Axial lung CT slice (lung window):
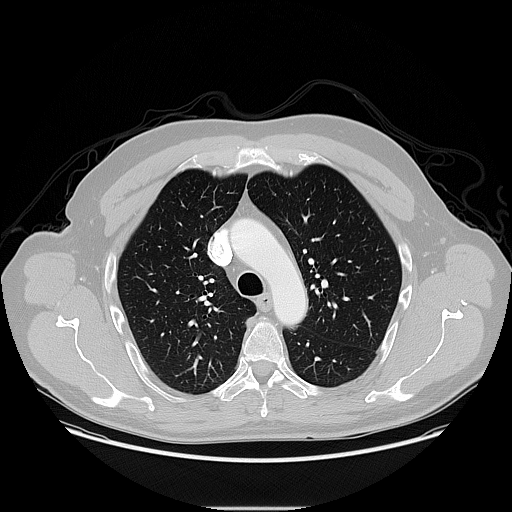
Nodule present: no